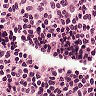
Metastatic tissue present: no